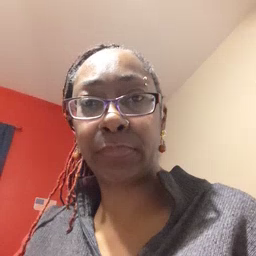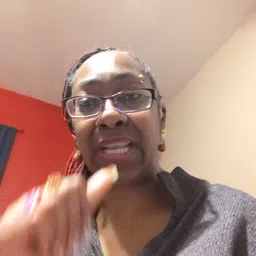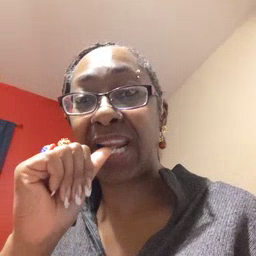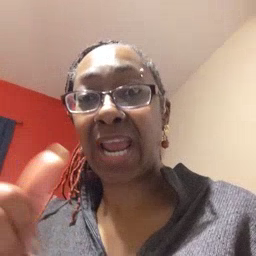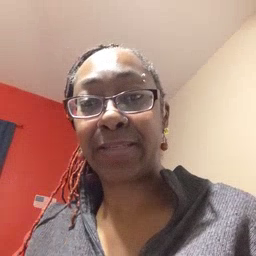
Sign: nuts